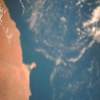
Label: water